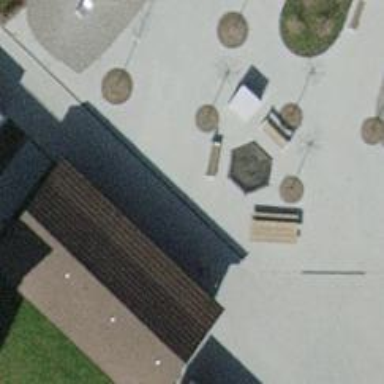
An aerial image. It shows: Brown bench.